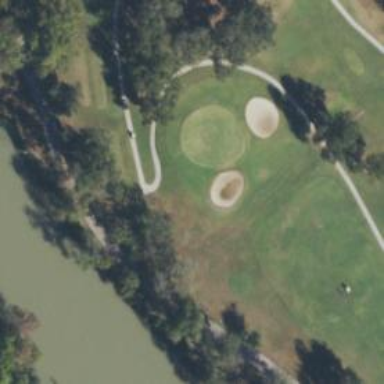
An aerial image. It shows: View of golf hole.